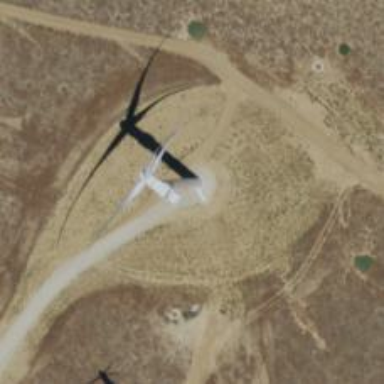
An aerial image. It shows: Wind generator powered by wind turbines of horizontal axis type. It is manufactured by Vestas.